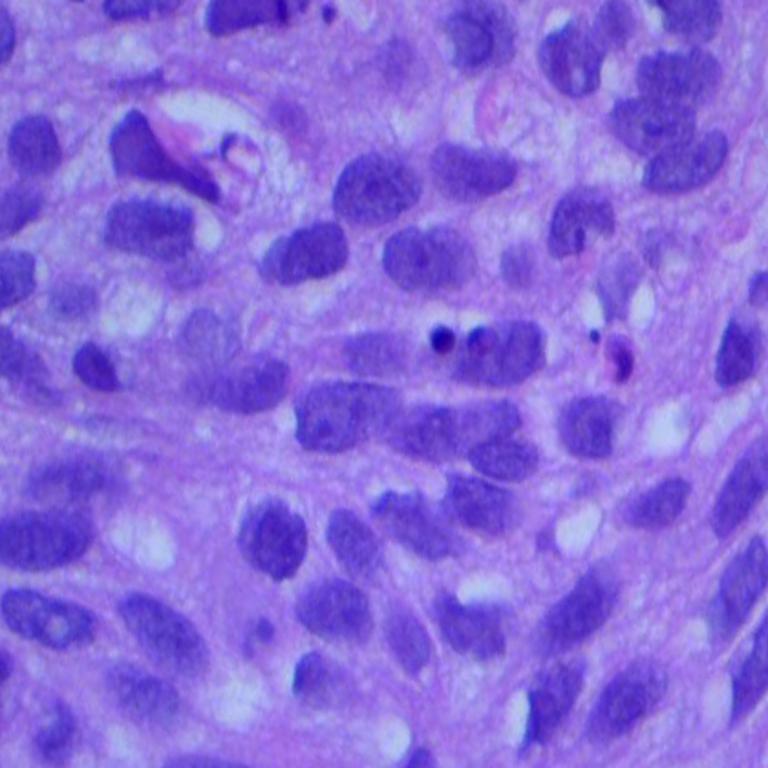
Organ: lung
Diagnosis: squamous carcinomas